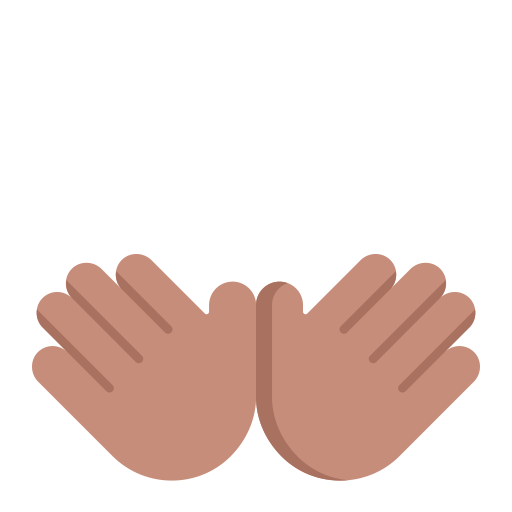
open hands flat